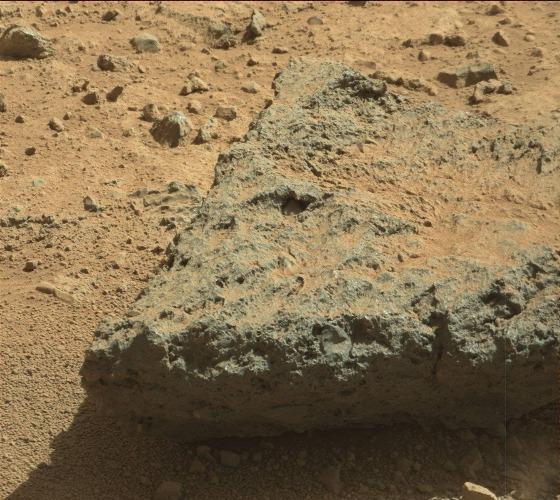
Terrain classes present: Gravel / Sand / Soil, Rock, Shadow